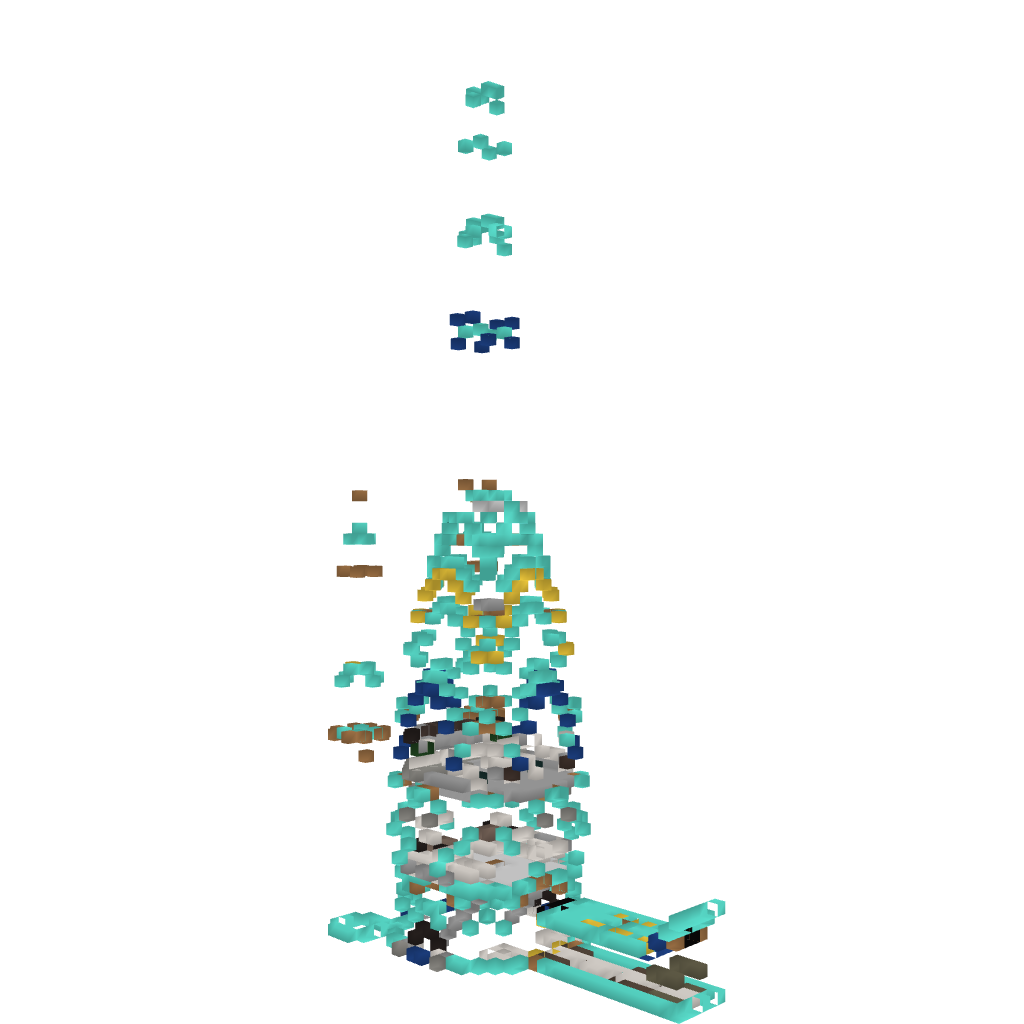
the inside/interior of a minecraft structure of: the big rich castle